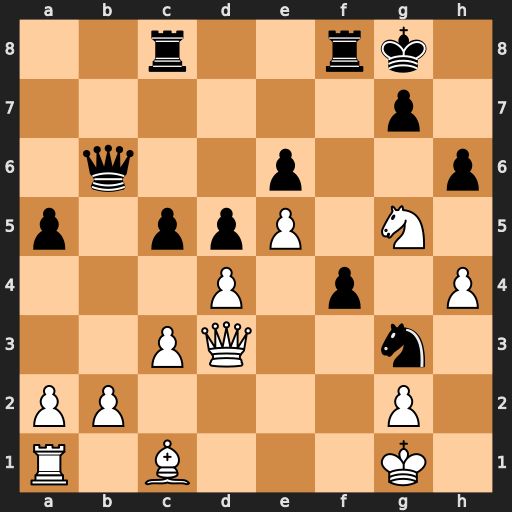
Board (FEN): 2r2rk1/6p1/1q2p2p/p1ppP1N1/3P1p1P/2PQ2n1/PP4P1/R1B3K1
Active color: w
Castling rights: -
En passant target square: -
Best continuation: Qh7#